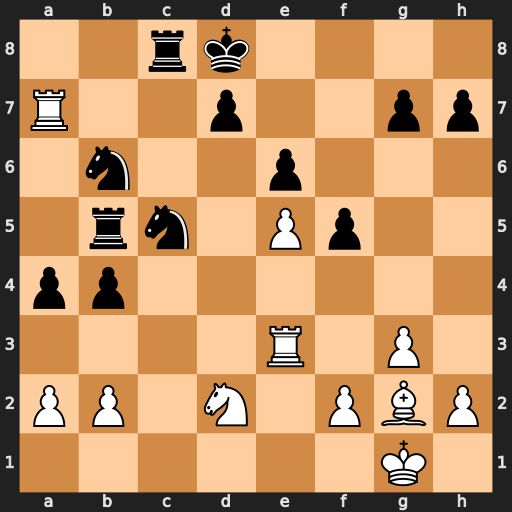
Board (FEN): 2rk4/R2p2pp/1n2p3/1rn1Pp2/pp6/4R1P1/PP1N1PBP/6K1
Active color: w
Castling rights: -
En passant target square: -
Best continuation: Bf1 Rc7 Rxc7